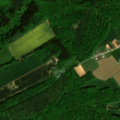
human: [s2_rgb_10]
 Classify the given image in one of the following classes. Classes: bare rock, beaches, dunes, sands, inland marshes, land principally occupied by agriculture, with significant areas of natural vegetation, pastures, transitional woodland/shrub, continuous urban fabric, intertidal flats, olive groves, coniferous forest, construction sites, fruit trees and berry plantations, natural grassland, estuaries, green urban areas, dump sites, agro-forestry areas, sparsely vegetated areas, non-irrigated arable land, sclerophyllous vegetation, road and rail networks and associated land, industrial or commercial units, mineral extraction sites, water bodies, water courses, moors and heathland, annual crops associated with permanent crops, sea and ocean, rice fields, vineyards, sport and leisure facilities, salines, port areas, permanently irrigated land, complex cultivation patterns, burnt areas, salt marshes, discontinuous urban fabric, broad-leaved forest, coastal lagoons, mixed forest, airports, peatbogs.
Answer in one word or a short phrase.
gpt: discontinuous urban fabric, mineral extraction sites, land principally occupied by agriculture, with significant areas of natural vegetation, coniferous forest, mixed forest